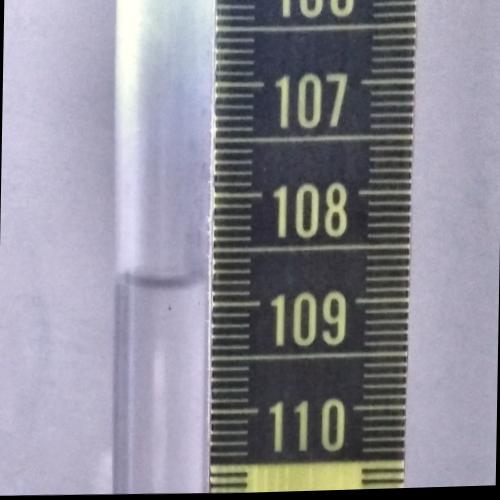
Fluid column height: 108.8 cm